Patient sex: F
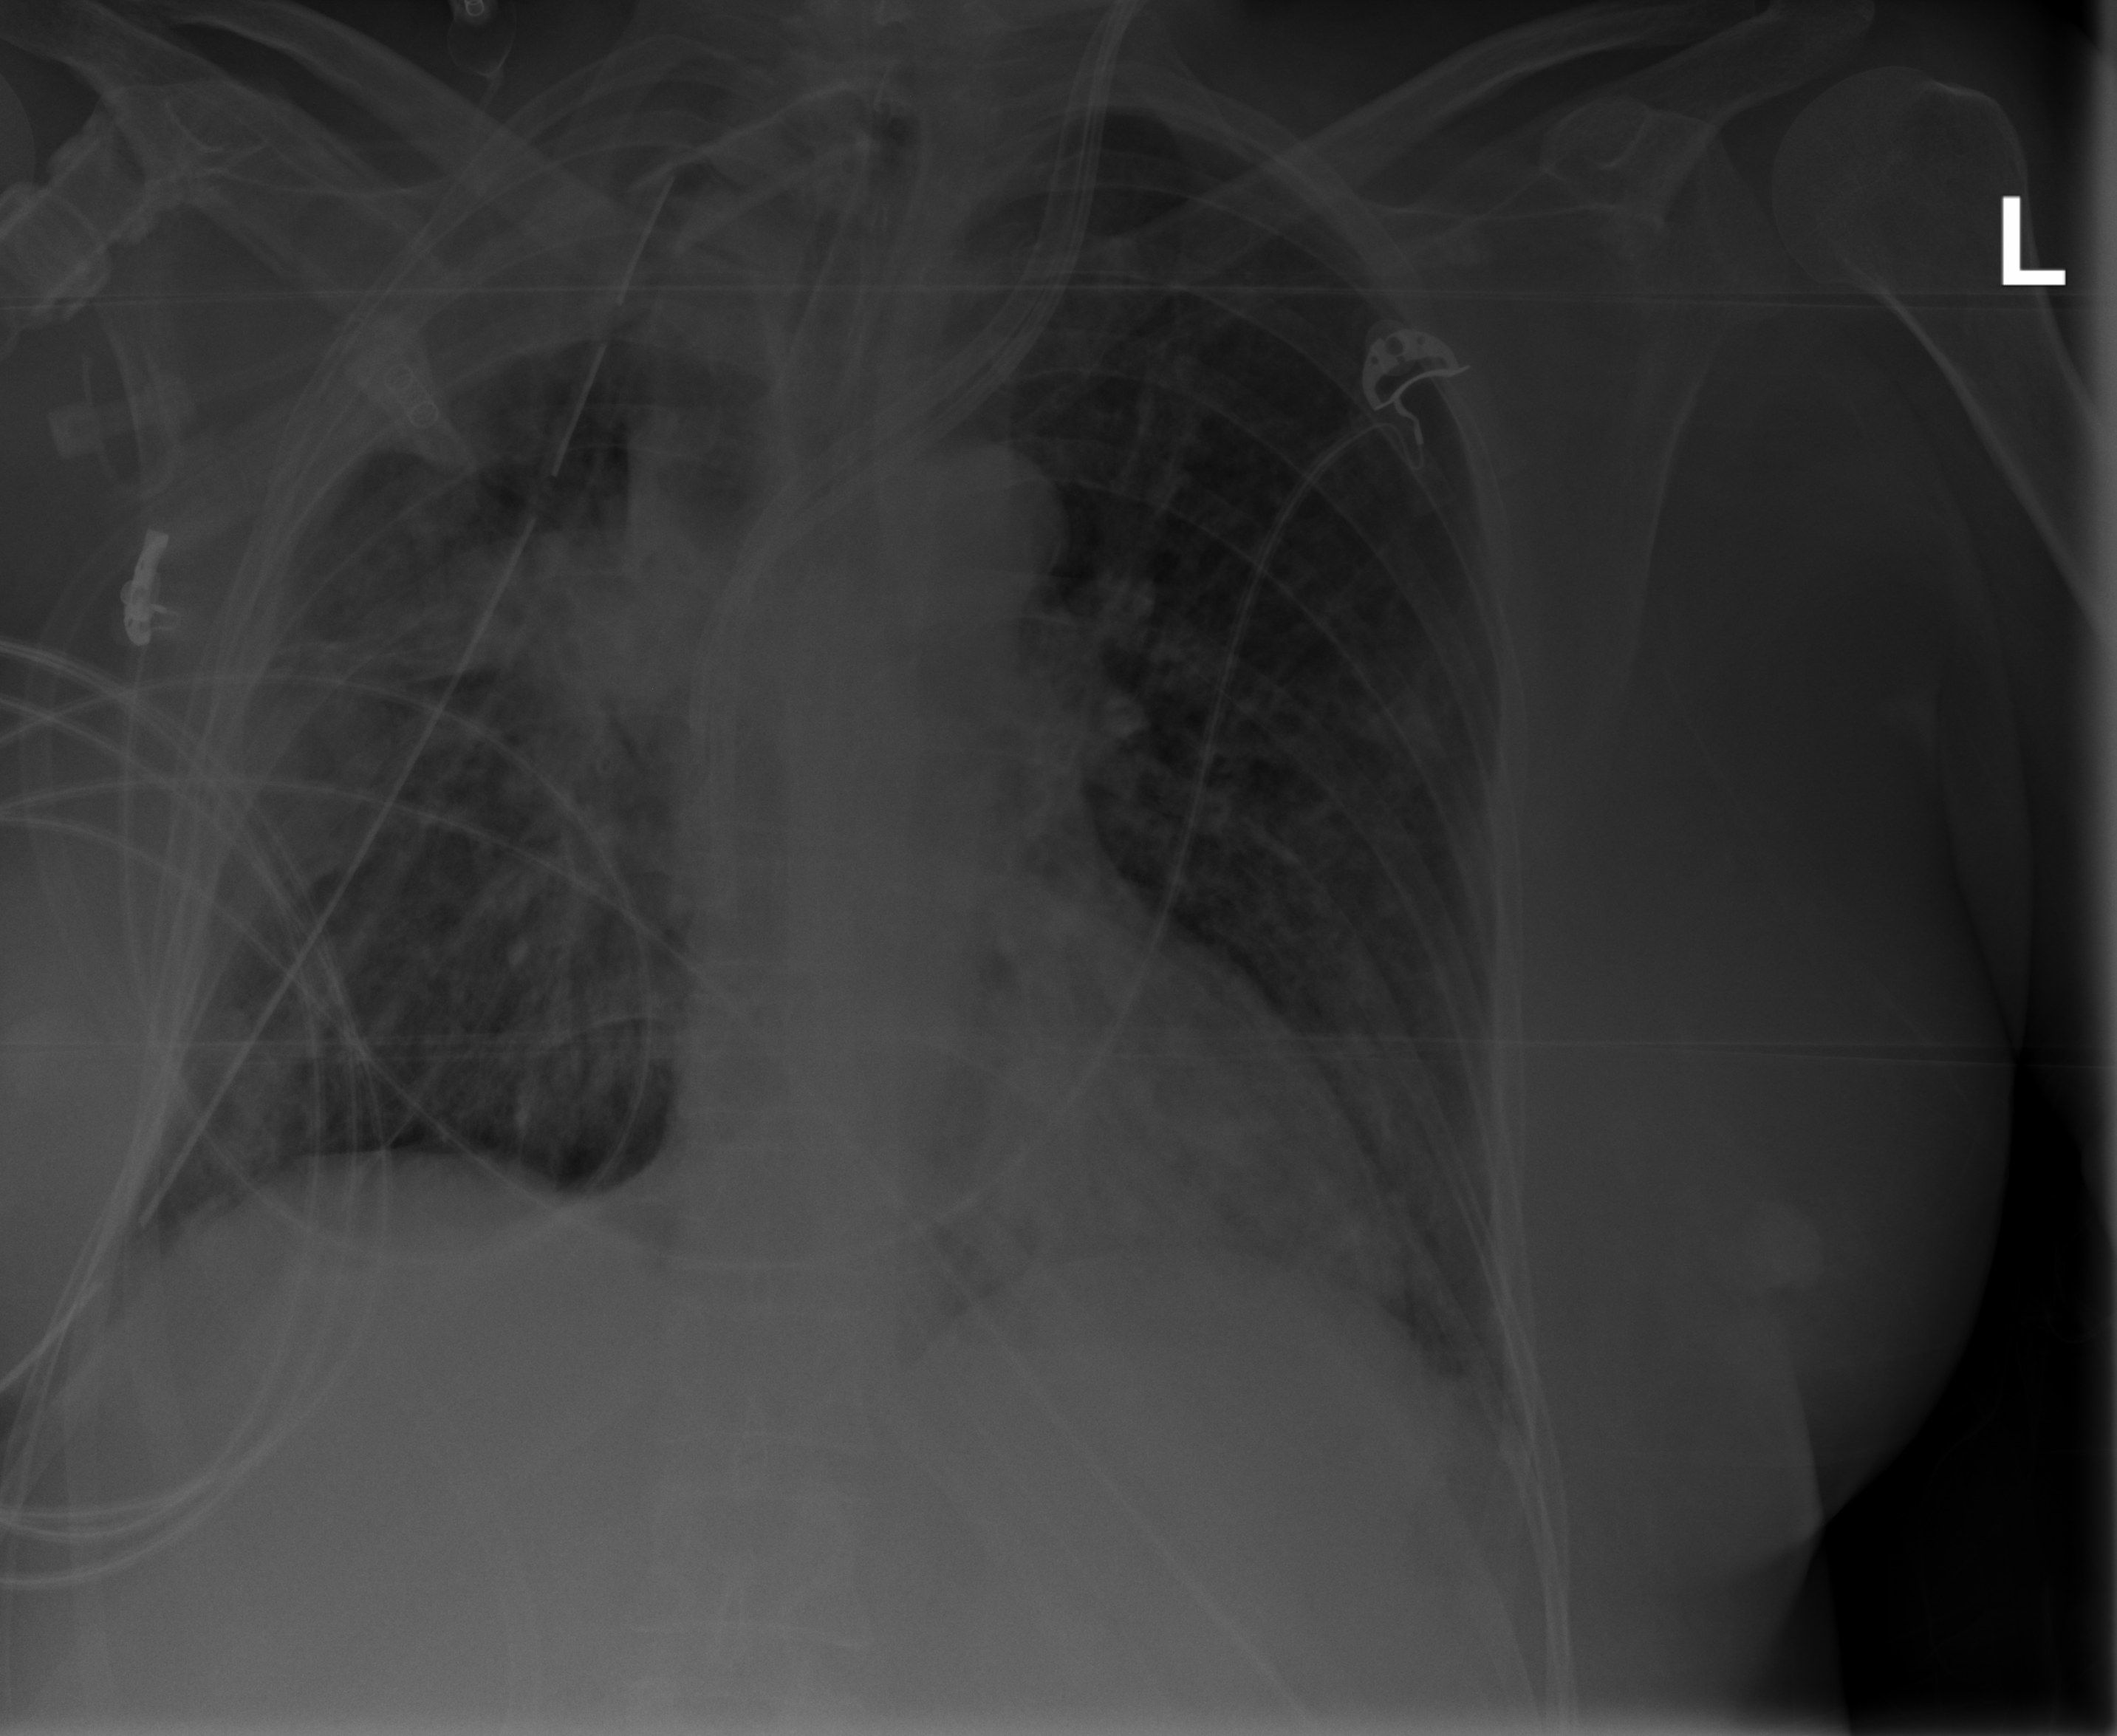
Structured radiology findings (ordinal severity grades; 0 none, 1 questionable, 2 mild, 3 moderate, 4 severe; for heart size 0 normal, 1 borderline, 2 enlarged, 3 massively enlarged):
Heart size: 0
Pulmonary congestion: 2
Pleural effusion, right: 3
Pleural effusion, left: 2
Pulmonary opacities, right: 3
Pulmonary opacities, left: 2
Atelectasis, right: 3
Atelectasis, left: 2